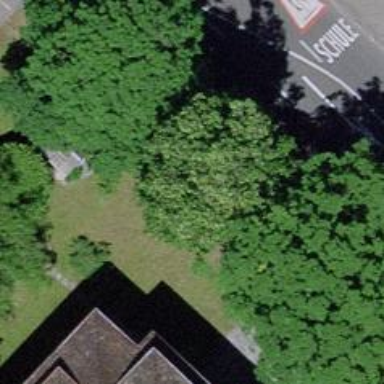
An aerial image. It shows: Avenue of trees.